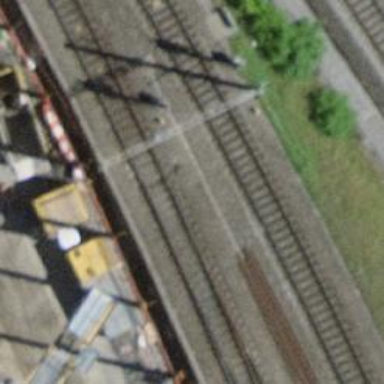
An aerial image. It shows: Railway signal.